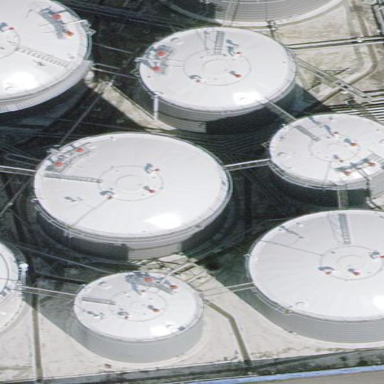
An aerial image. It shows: Storage tank building.